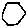
Label: hexagon